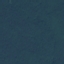
Land use / land cover class: Forest